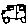
Label: car